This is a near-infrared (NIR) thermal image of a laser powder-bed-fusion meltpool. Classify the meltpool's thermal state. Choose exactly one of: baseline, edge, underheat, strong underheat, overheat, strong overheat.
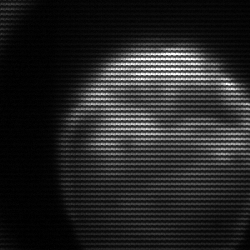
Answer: edge